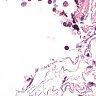
Metastatic tissue present: no